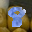
Label: 8